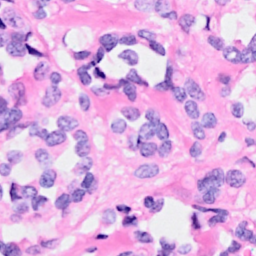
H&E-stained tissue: Breast